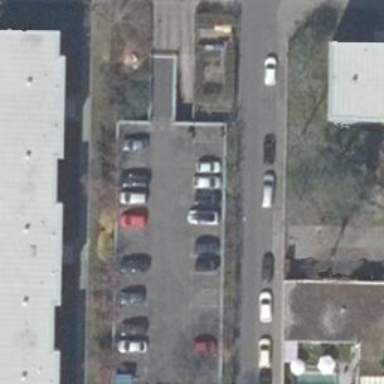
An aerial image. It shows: Multi-storey parking facility.